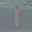
Label: 1